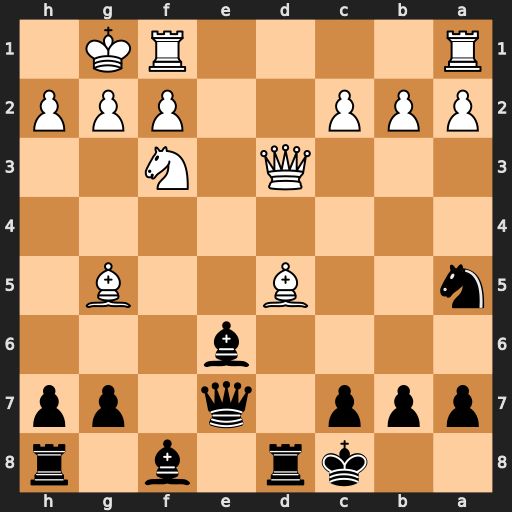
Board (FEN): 2kr1b1r/ppp1q1pp/4b3/n2B2B1/8/3Q1N2/PPP2PPP/R4RK1
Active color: b
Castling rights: -
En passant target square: -
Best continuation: Rxd5 Bxe7 Rxd3 cxd3 Bxe7 Rfe1 Kd7